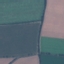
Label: AnnualCrop